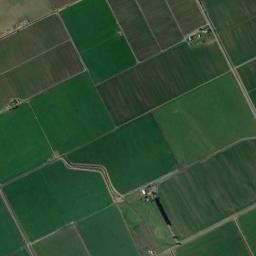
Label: rectangular_farmland